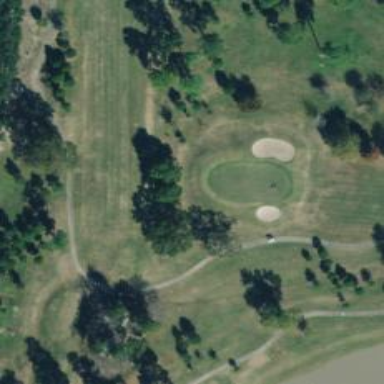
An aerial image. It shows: Golf hole.